Question:
What does the green thing seen on the upper-right side of class icon indicate?
I couldn't find anything on it after searching for 'label' inside 'Eclipse preferences'.
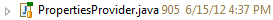
Answer: Never seen it, but a very () dirty and time loosing way to know would be to go to and to select only one label decorations at a time to see which pluggin is making this green box appears and then check on this pluggin documentation.